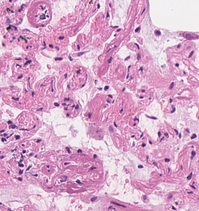
Tumor epithelial tissue: no
Tumor-associated stroma tissue: no
Normal tissue: yes